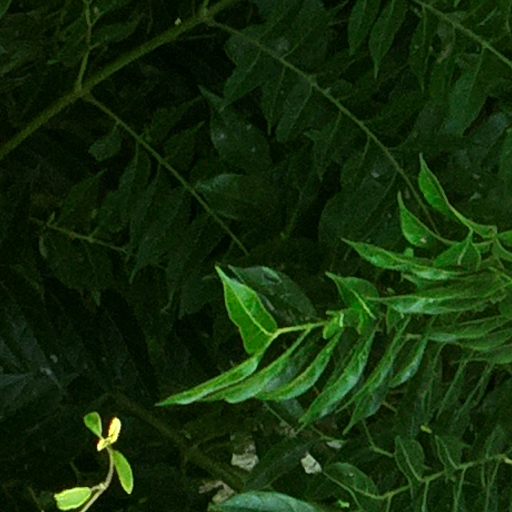
Species: Jacaranda copaia
GBIF accepted scientific name: Jacaranda copaia
Crown area (m\u00b2): 120.321